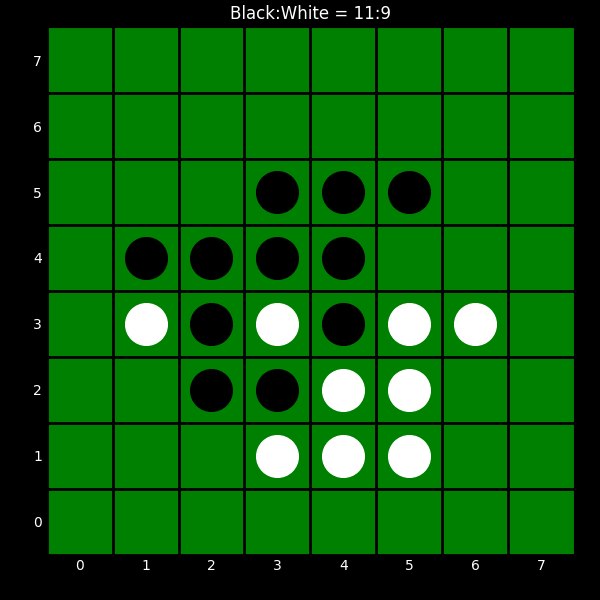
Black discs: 11
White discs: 9